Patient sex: F
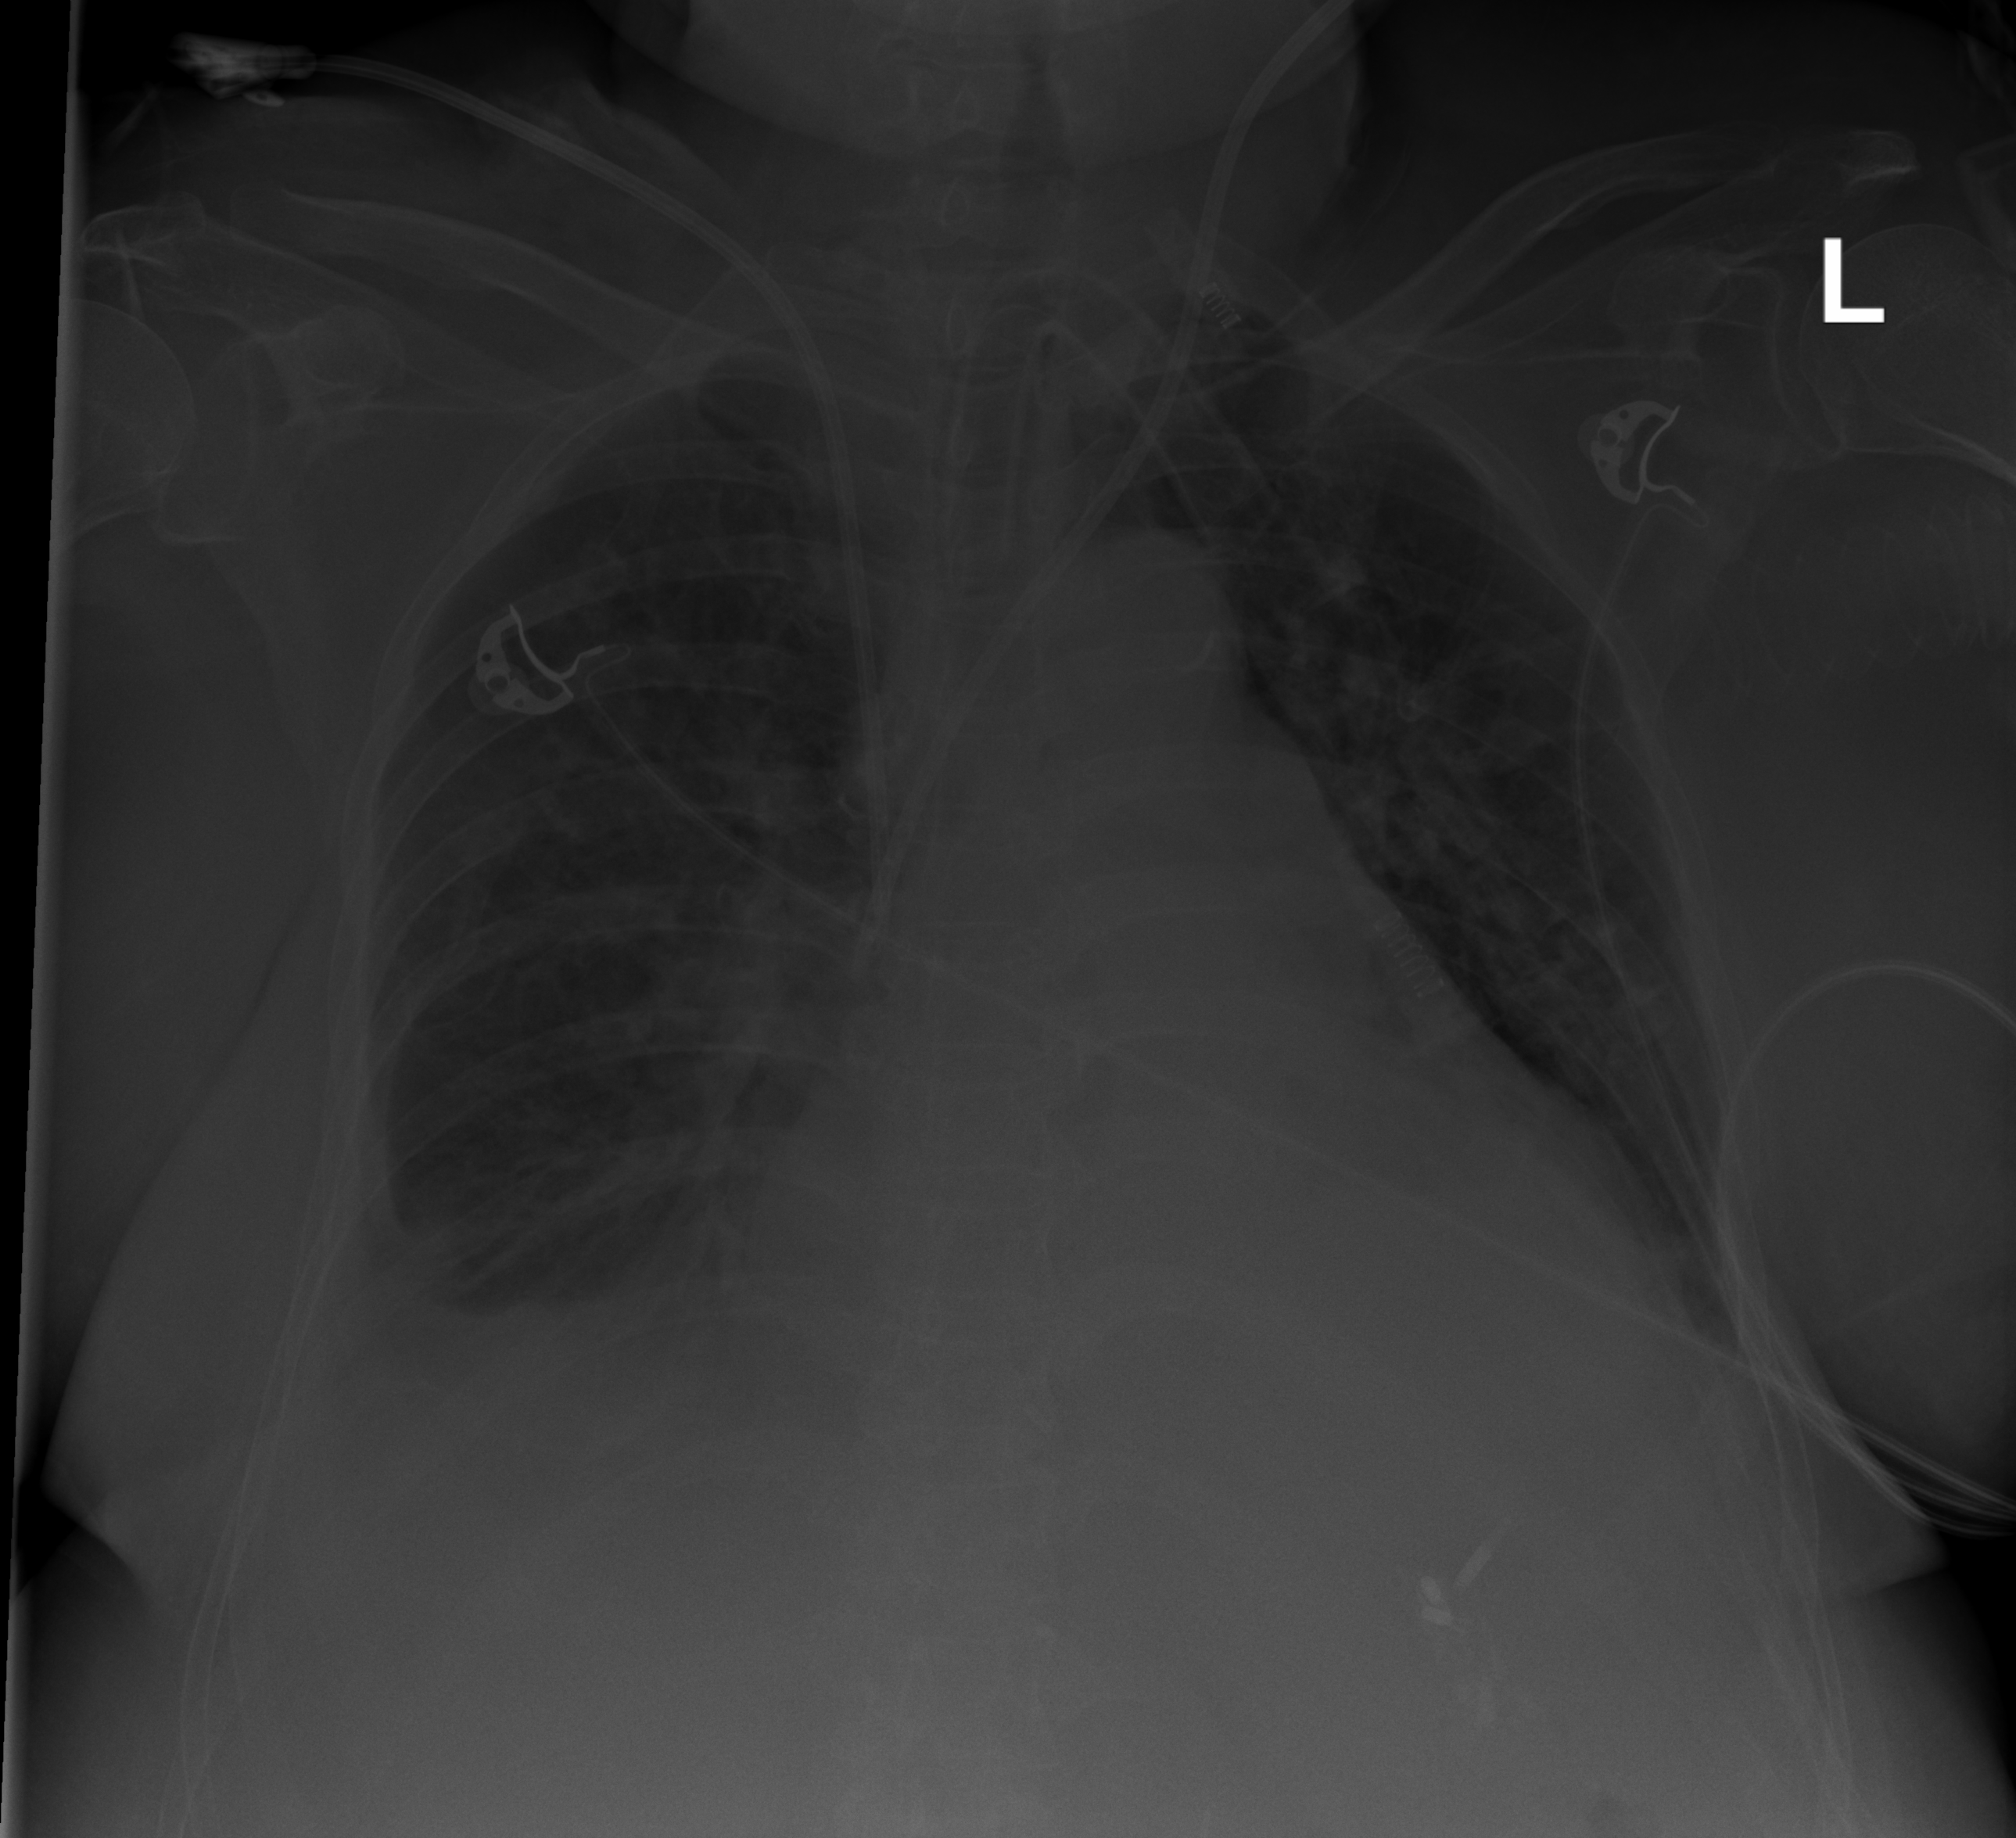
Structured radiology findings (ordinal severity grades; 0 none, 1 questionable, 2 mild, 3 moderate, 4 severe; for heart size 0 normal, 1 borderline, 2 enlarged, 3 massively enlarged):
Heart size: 2
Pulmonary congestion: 1
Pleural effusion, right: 3
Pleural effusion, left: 1
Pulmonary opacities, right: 2
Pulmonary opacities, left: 1
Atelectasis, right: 2
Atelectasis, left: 2